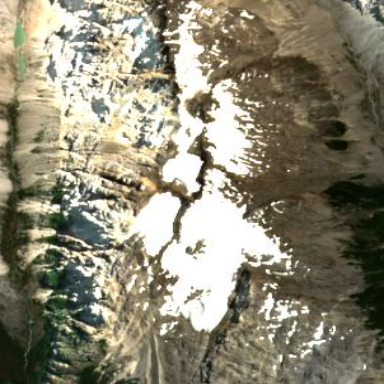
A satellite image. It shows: Stunning view of glacier.